Question: ### UPDATE 07/12/2011: I figured it out. Will post solution as soon as I'm finished with the implementation.
I am creating an Android application that will display the location of several users on a Google Map. The users are currently represented as blue and green dots on the map. When you tap the blue dot representing your location, a custom overlay appears on the map that says "Current Location"

My problem is that when I scroll or zoom the map the overlay with "Current Location" remains in the same spot while the map moves below it. I want it to move with the map so that the popup is always directly above the blue dot, like in this example:
<URL>.
Here is how my map project is laid out:
I have an Activity that extends com.google.android.maps.MapActivity. This activity has as a member a com.google.android.maps.MapView object. I manage the overlays with an AdjacentMapOverlayList (which extends ItemizedOverlay).
Here is my code when a user clicks on the blue icon:
'''
/*
* Handle tap events.
*
* @param index the item that was tapped
*/
@Override
protected boolean onTap(int index) {
Log.d(TAG, "User clicked something");
// get the item that was tapped
OverlayItem item = (OverlayItem) getItem(index);
// cast it
AdjacentUserOverlay overlay = (AdjacentUserOverlay) item;
// get the point from the item
GeoPoint geo = overlay.getPoint();
Point pt = m_mapView.getProjection().toPixels(geo, null);
// display the dialog
m_userPopupDialog.show(pt.x, pt.y);
// true dat
return true;
}
'''
I am guessing that I need to intercept map movement events and move the popup dialogs manually, but there has to be an easier way. Can anyone explain how to do this? I'll be on all day if you need any additional information. Thanks for any advice!
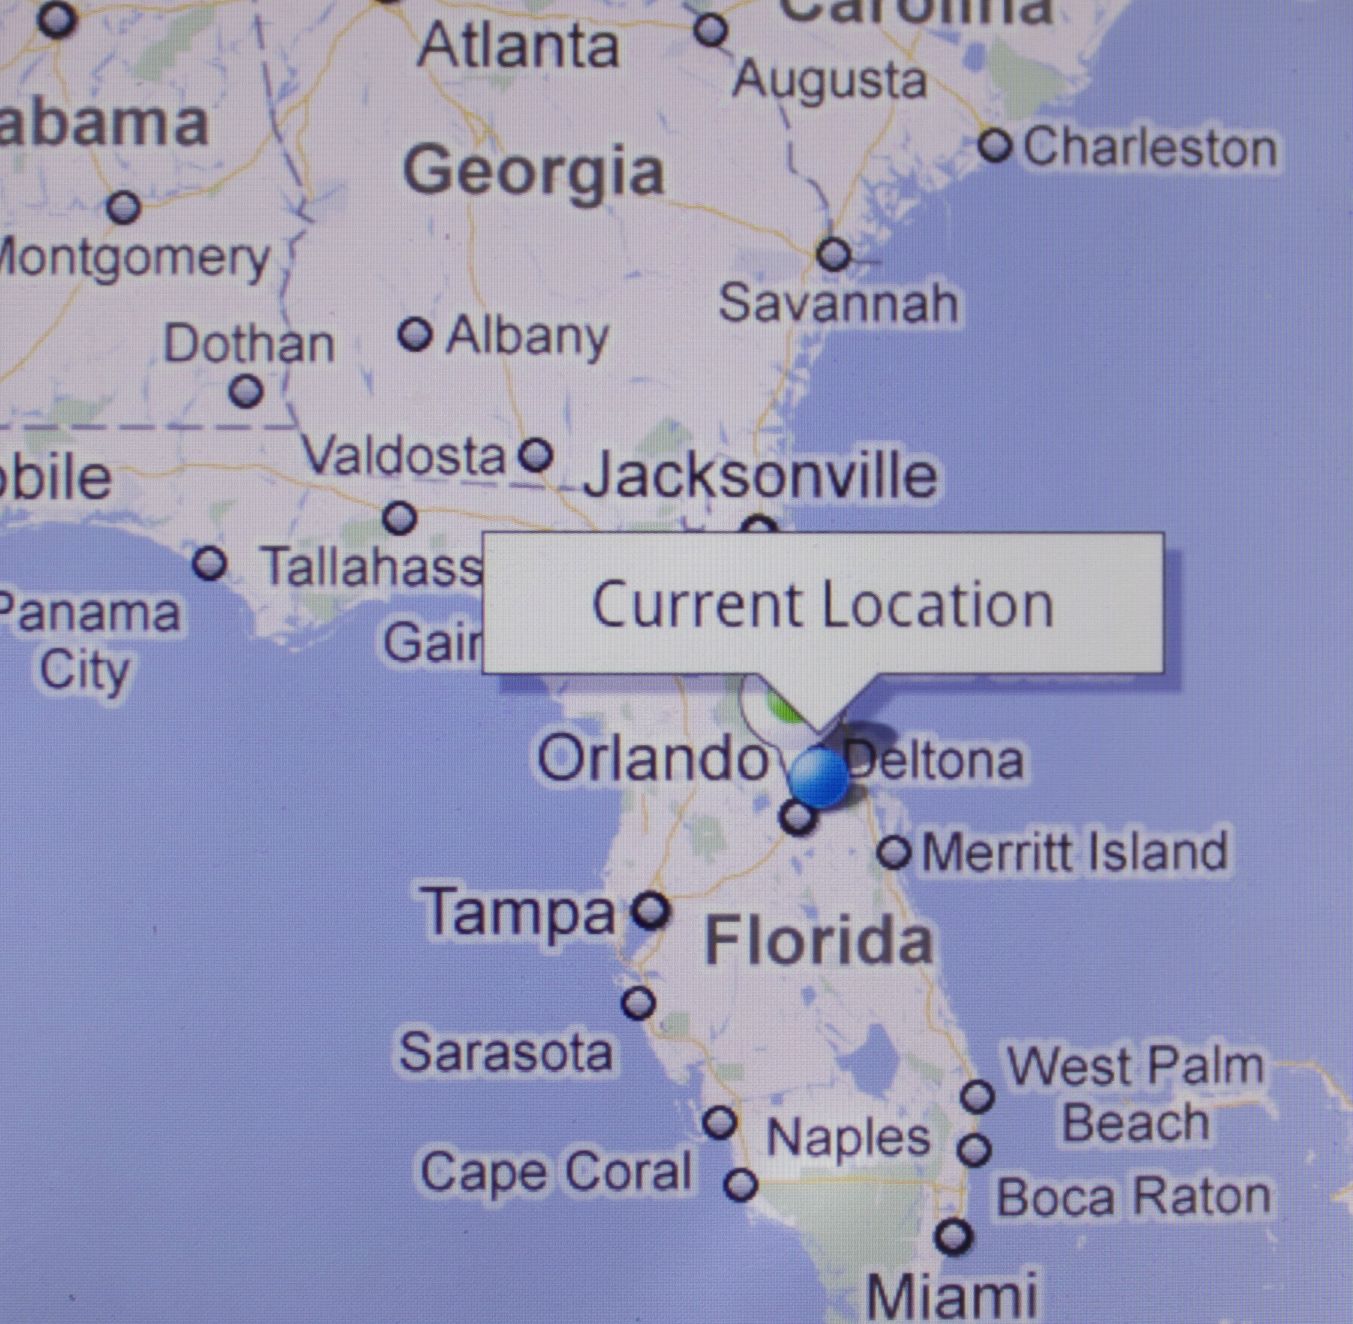
Answer: I figured it out. Here is my class that extends com.google.android.maps.Overlay:
'''
package com.joshuawitter.maps;
import java.net.HttpURLConnection;
import java.net.URL;
import java.util.ArrayList;
import android.app.Activity;
import android.graphics.Bitmap;
import android.graphics.BitmapFactory;
import android.graphics.Canvas;
import android.graphics.Color;
import android.graphics.Matrix;
import android.graphics.Paint;
import android.graphics.Point;
import android.graphics.RectF;
import android.util.Log;
import com.google.android.maps.GeoPoint;
import com.google.android.maps.MapView;
import com.google.android.maps.Overlay;
import com.google.android.maps.Projection;
import com.joshuawitter.Base64;
/*
* UsersOverlay.java
*
* Description: The Google Maps overlay that displays the users on the map screen.
*
* Author: Joshua Witter
*/
public class UsersOverlay extends Overlay {
private static final String TAG = "Josh-UsersOverlay";
// the activity that called this overlay
private Activity m_caller;
// the currently selected User
private UserOnMap m_selectedUser;
// list of User locations
private ArrayList<UserOnMap> m_Users;
// set the list of Users
public void setUsers(ArrayList<UserOnMap> users) {
// set the list of Users
this.m_Users = users;
}
/*
* Parameterized constructor.
*
* @param caller the activity that created this overlay
* @param Users a list of the Users to display
*/
public UsersOverlay(Activity caller) {
super();
// reference the caller
m_caller = caller;
// make a new list of Users
m_Users = new ArrayList<UserOnMap>(0);
}
/*
* User tapped the map.
*
* @param geoPoint the location the user tapped
* @param mapView the map itself
*/
@Override
public boolean onTap(GeoPoint geoPoint, MapView mapView) {
// get the User that was tapped
UserOnMap user = getTappedUser(mapView, geoPoint);
// if the user tapped on a User
if (null != user) {
// if this User is not already selected, select it
m_selectedUser = (m_selectedUser != user) ? user : null;
}
// otherwise the user tapped nothing
else {
// deselect the selected user
m_selectedUser = null;
}
// call through to the parent
return super.onTap(geoPoint, mapView);
}
/*
* Draw the overlay on the map.
*
* @param canvas the canvas to draw on
* @param mapView the map view
* @param shadow should we draw the shadow?
*/
@Override
public void draw(Canvas canvas, MapView mapView, boolean shadow) {
// draw the User icons
drawUserIcons(canvas, mapView);
// call the parent draw method
super.draw(canvas, mapView, shadow);
}
/*
* Draw the User icons on the map.
*
* @param canvas the canvas to draw on
* @param mapView the map view
*/
private void drawUserIcons(Canvas canvas, MapView mapView) {
// loop through the users
for (UserOnMap user : m_Users) {
// draw the icon for the User
drawUserIcon(canvas, mapView, user);
}
// draw the selected User last so that it is on top
if (null != m_selectedUser) {
drawUserBubble(canvas, mapView, m_selectedUser);
}
}
/*
* Draw a User bubble overlay.
*
* @param canvas the canvas to draw on
* @param mapView the map view
* @param user the User we are displaying the information for
*/
private void drawUserBubble(Canvas canvas, MapView mapView, UserOnMap user) {
// get the overlay point
Projection projection = mapView.getProjection();
Point pt = new Point();
projection.toPixels(user.getLocation(), pt);
// get the bubble bitmap ready
Bitmap bubbleBitmap = BitmapFactory
.decodeResource(m_caller.getResources(),
R.drawable.user_bubble);
// get the dimensions of the bubble
int height = bubbleBitmap.getHeight();
int width = bubbleBitmap.getWidth();
// calculate the offsets
int xValue = pt.x - (width / 2);
int yValue = pt.y - height - 20;
// draw the icon
canvas.drawBitmap(bubbleBitmap, xValue, yValue, null);
// get the paint object
Paint paint = new Paint();
paint.setStyle(Paint.Style.FILL);
paint.setAntiAlias(true);
paint.setTextSize(24);
// draw the text
canvas.drawText("Current Location", xValue + 30, yValue + 33, paint);
}
/*
* Draw a User icon overlay.
*
* @param canvas the canvas to draw on
* @param mapView the map view
* @param user the User we are displaying the icon for
*/
private void drawUserIcon(Canvas canvas, MapView mapView,
UserOnMap user) {
// get the overlay point
Projection projection = mapView.getProjection();
Point pt = new Point();
projection.toPixels(user.getLocation(), pt);
// get the icon
Bitmap icon = BitmapFactory.decodeResource(m_caller.getResources(),
user.getIconResource());
// get the dimensions of the icon
int height = icon.getHeight();
int width = icon.getWidth();
// calculate the offsets
int xValue = pt.x - (width / 2);
int yValue = pt.y - height;
// draw the icon
canvas.drawBitmap(icon, xValue, yValue, null);
}
/*
* Determine which User was tapped by the user.
*
* @param tapPoint where the user tapped
* @param mapView the map view
* @param UserOnMap the User was tapped, null if none
*/
private UserOnMap getTappedUser(MapView mapView, GeoPoint tapPoint) {
// get the screen coordinates that match our tap
Point tapScreenCoordinates = new Point();
mapView.getProjection().toPixels(tapPoint, tapScreenCoordinates);
// loop through the User icons
for (UserOnMap user : m_Users) {
// if this is the currently selected User
if (user == m_selectedUser) {
// if we tapped its bubble
if (hitUserBubble(mapView, tapPoint, user)) {
// we found the User
Log.d(TAG, "User " + user.getLastName() + " was tapped (bubble)");
return user;
}
}
// otherwise if we tapped the icon for an User
if (hitUserIcon(mapView, tapPoint, user)) {
// return the User
Log.d(TAG, "User " + user.getLastName() + " was tapped (icon)");
return user;
}
}
// return the tapped User
return null;
}
/*
* Determine if an User's icon was tapped by the user.
*
* @param tapPoint where the user tapped
* @param mapView the map view
* @param User the User we are checking
* @param boolean true if the icon for this User was tapped
*/
private boolean hitUserIcon(MapView mapView, GeoPoint tapPoint,
UserOnMap user) {
// get the screen coordinates that match our tap
Point tapScreenCoordinates = new Point();
mapView.getProjection().toPixels(tapPoint, tapScreenCoordinates);
// get the screen coordinates for the User's location
Point iconScreenCoordinates = new Point();
mapView.getProjection().toPixels(user.getLocation(),
iconScreenCoordinates);
// get the icon for the User
Bitmap icon = BitmapFactory.decodeResource(m_caller.getResources(),
user.getIconResource());
// calculate the icon hit box size
int xValue = 50;
int yValue = 50;
// create a rectangle representing our icon
RectF iconRectangle = new RectF();
iconRectangle.set(-xValue, -yValue, xValue, yValue);
iconRectangle.offset(iconScreenCoordinates.x, iconScreenCoordinates.y);
// return true if the user tapped on the icon for this User
return (iconRectangle.contains(tapScreenCoordinates.x,
tapScreenCoordinates.y));
}
/*
* Determine if an User's bubble was tapped by the user.
*
* @param tapPoint where the user tapped
* @param mapView the map view
* @param User the User we are checking
* @param boolean true if the bubble for this User was tapped
*/
private boolean hitUserBubble(MapView mapView, GeoPoint tapPoint,
UserOnMap user) {
// get the screen coordinates that match our tap
Point tapScreenCoordinates = new Point();
mapView.getProjection().toPixels(tapPoint, tapScreenCoordinates);
// get the screen coordinates for the User's location
Point iconScreenCoordinates = new Point();
mapView.getProjection().toPixels(user.getLocation(),
iconScreenCoordinates);
// get the bubble for the User
Bitmap bubble = BitmapFactory.decodeResource(m_caller.getResources(),
R.drawable.backup_map_current_location);
// calculate the bubble hit box size
int xValue = bubble.getWidth() * 2;
int yValue = bubble.getHeight() * 2;
// create a rectangle representing our bubble
RectF iconRectangle = new RectF();
iconRectangle.set(-xValue, -yValue, xValue, yValue);
iconRectangle.offset(iconScreenCoordinates.x, iconScreenCoordinates.y);
// return true if the user tapped on the bubble
return (iconRectangle.contains(tapScreenCoordinates.x,
tapScreenCoordinates.y));
}
}
'''
I have a service that is called by my activity (extends MapActivity) that returns a list of Users. I just take that list and use this method:
'''
// for each User we got back
for (User user: response.getUsers()) {
// get the location of the User
GeoPoint userLocation = new GeoPoint(
(int) (user.getLatitude() * 1E6),
(int) (user.getLongitude() * 1E6));
// create a map representation of the User
UserOnMap userOnMap = new UserOnMap(user.getUserId(),
user.getFirstName(), user.getLastName());
// add the user to the list
usersOnMap.add(userOnMap);
}
// set the overlay to reference this new list
m_usersOverlay.setUsers(usersOnMap);
// get the current list of map overlays
List<Overlay> m_mapOverlays = m_mapView.getOverlays();
m_mapOverlays.clear();
m_mapOverlays.add(m_usersOverlay);
m_mapView.invalidate();
'''
Let me know if you have any questions. Please ignore the allocation in the loop, weird variable names, etc, this is not only a rough draft but an obfuscated one at that :-)